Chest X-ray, PA view. Patient: 47 years old, sex F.
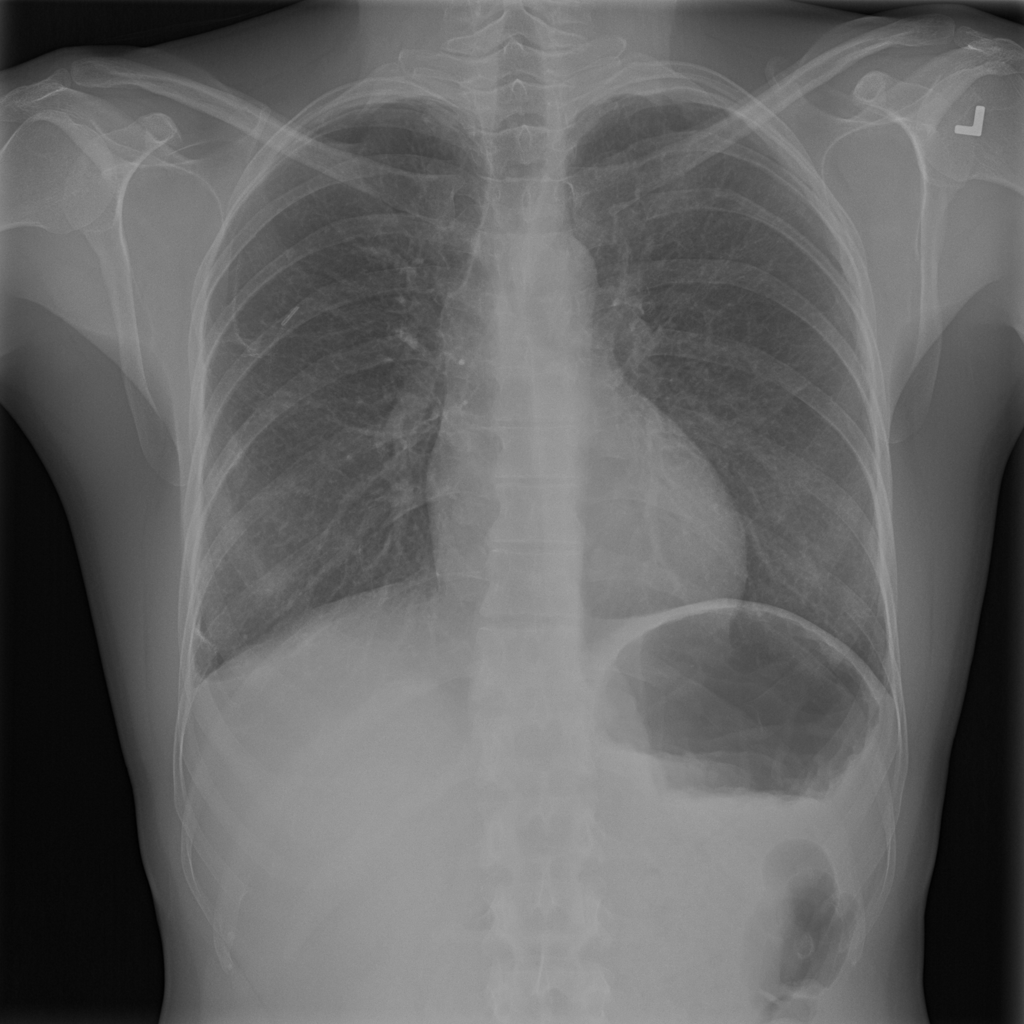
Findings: No Finding